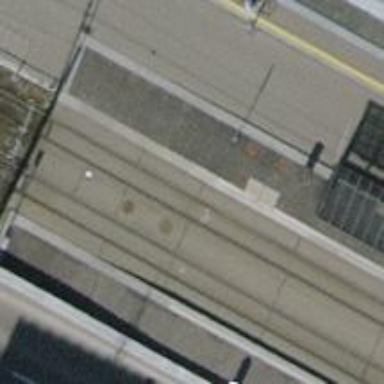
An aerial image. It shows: Tram stop with public transport stop position for trams.